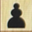
Piece: bP